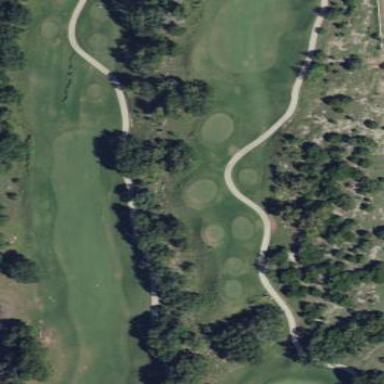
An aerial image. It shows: Golf rough area.